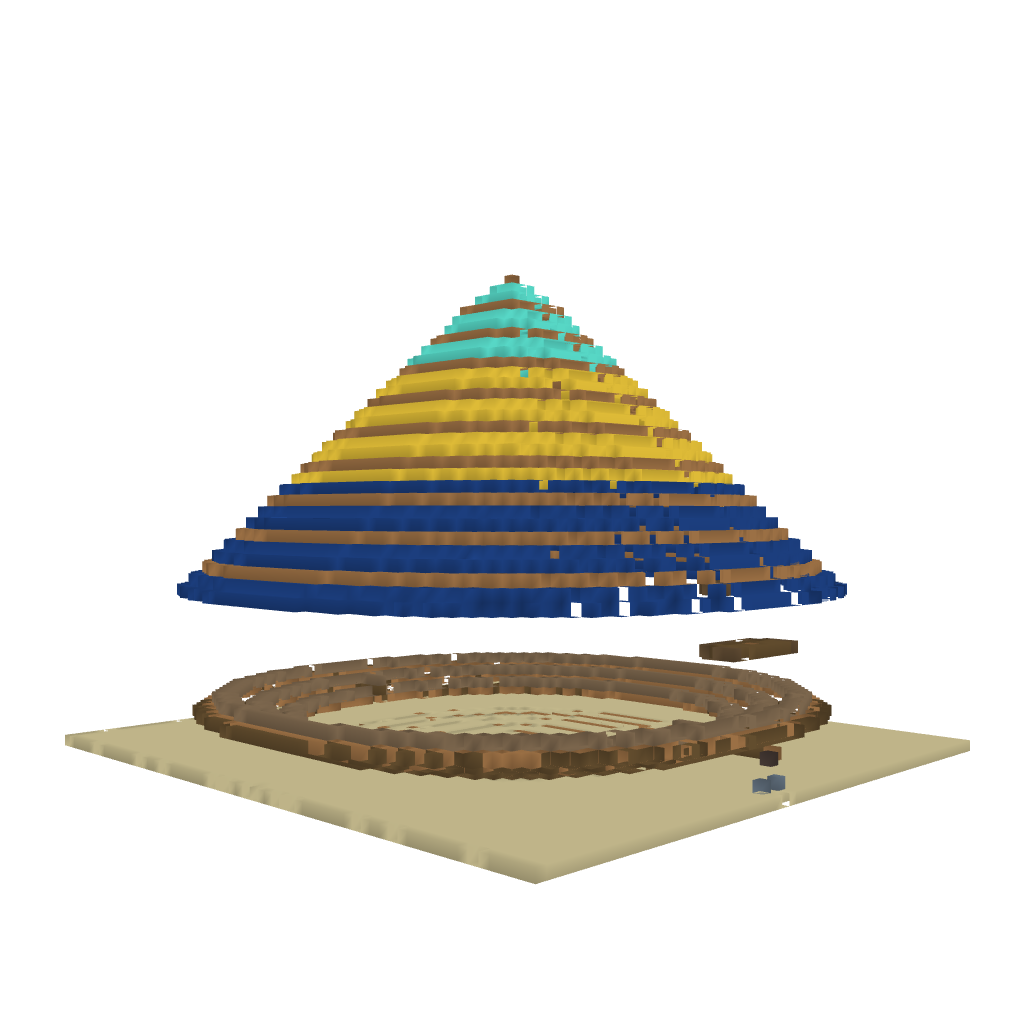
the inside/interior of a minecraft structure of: Arena